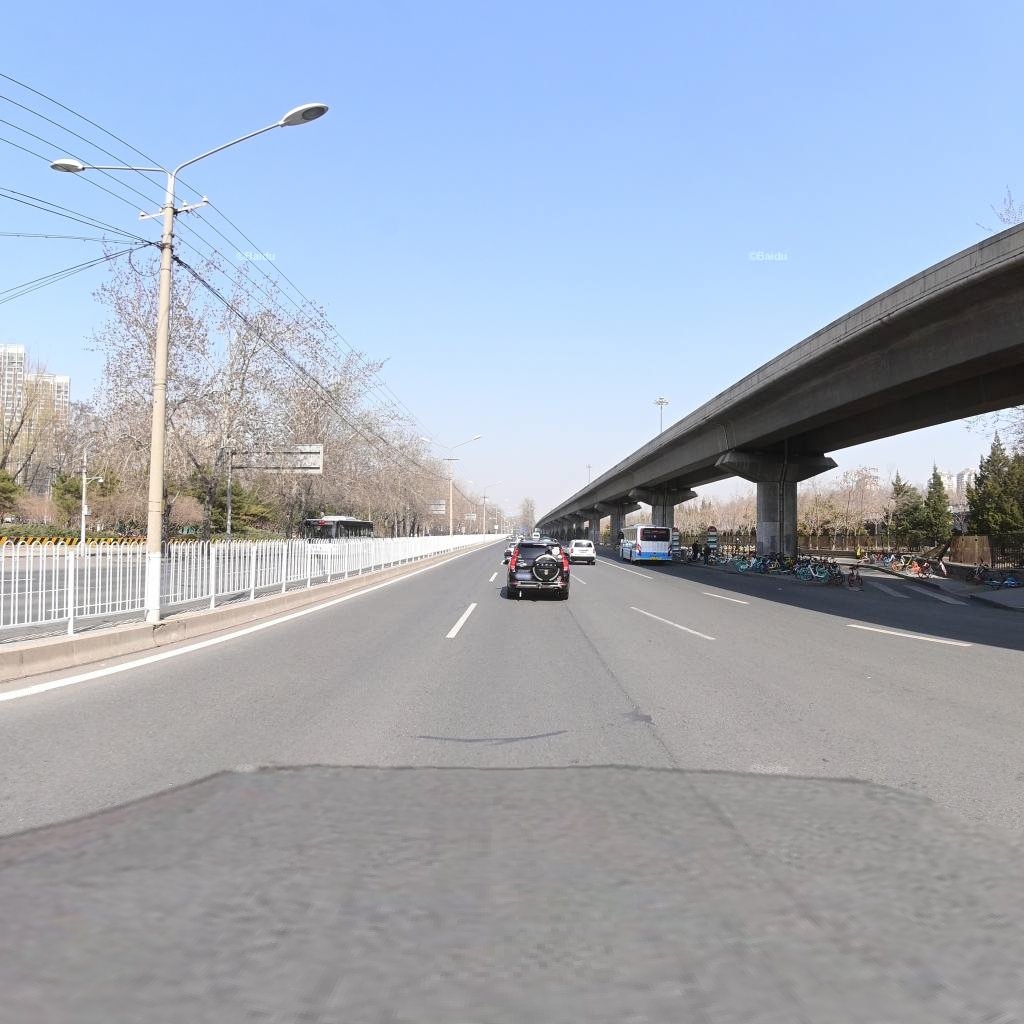
Region: Chaoyang
Road damage annotations: transverse patch, longitudinal crack